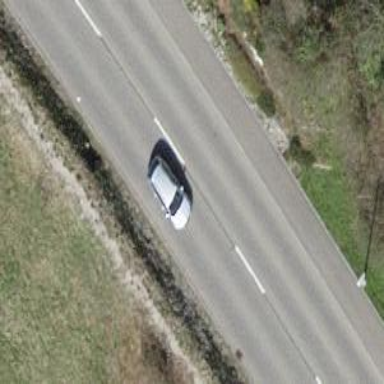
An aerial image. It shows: Primary highway.